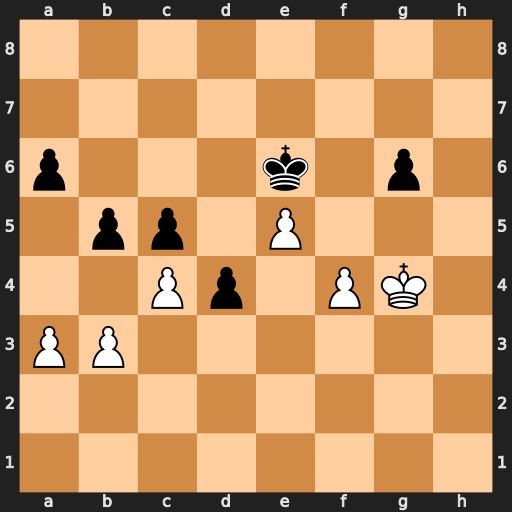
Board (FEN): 8/8/p3k1p1/1pp1P3/2Pp1PK1/PP6/8/8
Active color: w
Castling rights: -
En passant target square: -
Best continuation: cxb5 axb5 Kf3 Kf5 Ke2